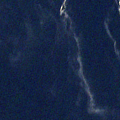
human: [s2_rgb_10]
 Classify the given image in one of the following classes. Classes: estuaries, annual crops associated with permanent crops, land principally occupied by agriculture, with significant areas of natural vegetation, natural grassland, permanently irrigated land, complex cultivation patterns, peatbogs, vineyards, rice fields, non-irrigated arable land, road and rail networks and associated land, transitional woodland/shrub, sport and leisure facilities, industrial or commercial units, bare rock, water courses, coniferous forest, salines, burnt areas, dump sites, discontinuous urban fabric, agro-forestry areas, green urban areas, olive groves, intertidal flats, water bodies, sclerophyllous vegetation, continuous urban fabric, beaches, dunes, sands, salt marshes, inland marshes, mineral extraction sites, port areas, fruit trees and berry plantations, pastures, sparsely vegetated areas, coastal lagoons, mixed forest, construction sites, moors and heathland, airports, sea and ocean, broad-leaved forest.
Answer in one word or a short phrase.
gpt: water bodies